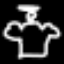
Label: angel